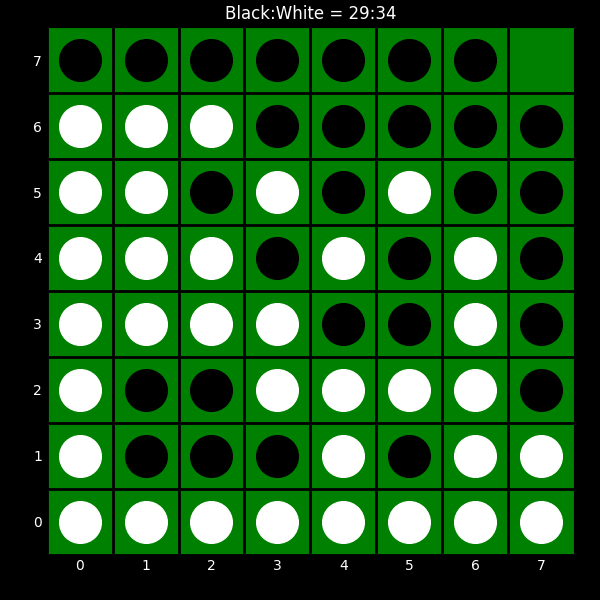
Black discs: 29
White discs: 34